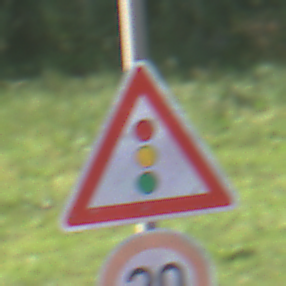
Verkehrszeichen: Lichtzeichenanlage
Zusatzzeichen unten: Geschwindigkeit20
Umgebung: Outdoor, Nature
Tageszeit: MorningAfternoon
Wetter: Clear
Licht: Natural
Jahreszeit: NotSpecified
Kontrast: HighContrast